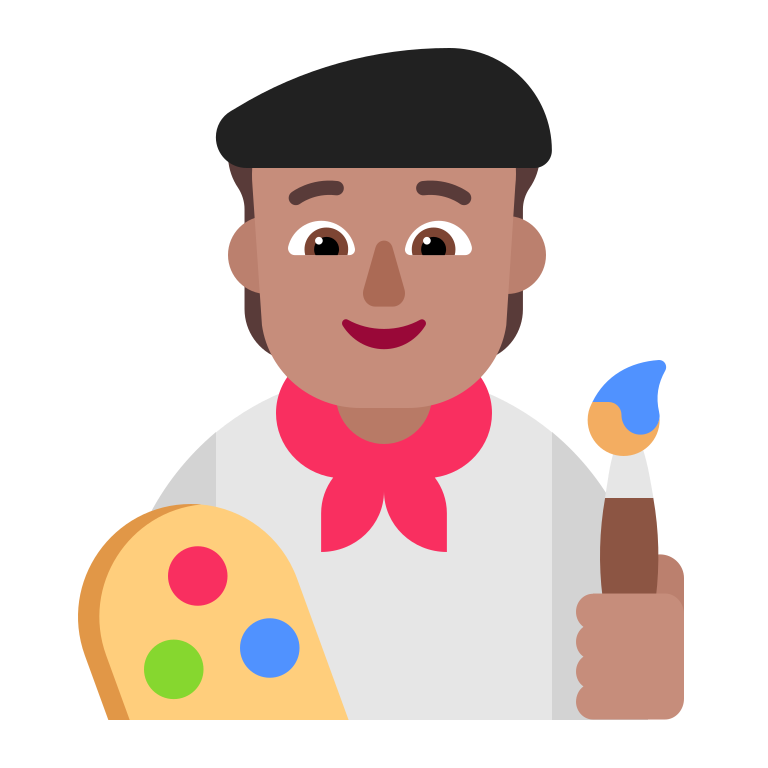
artist flat